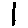
Label: line